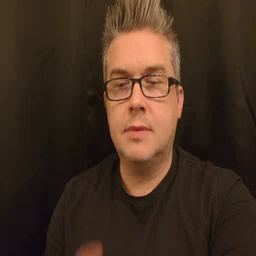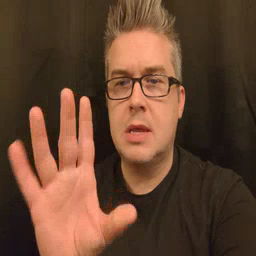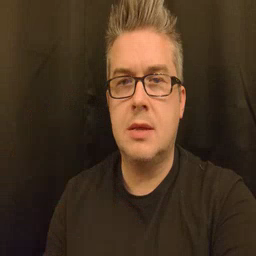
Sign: hate